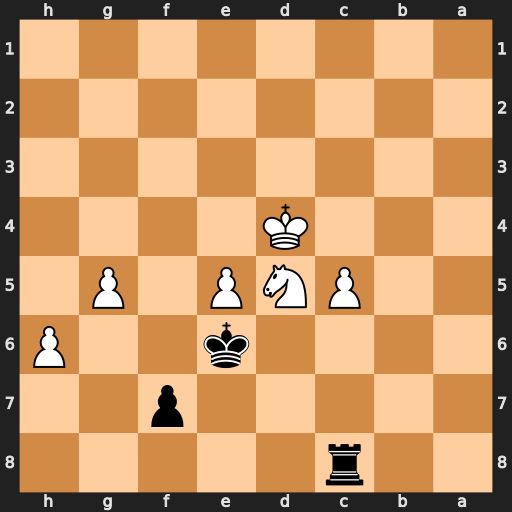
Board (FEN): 2r5/5p2/4k2P/2PNP1P1/3K4/8/8/8
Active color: b
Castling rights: -
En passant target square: -
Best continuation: Rd8 h7 Rxd5+ Ke4 Rd8